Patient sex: M
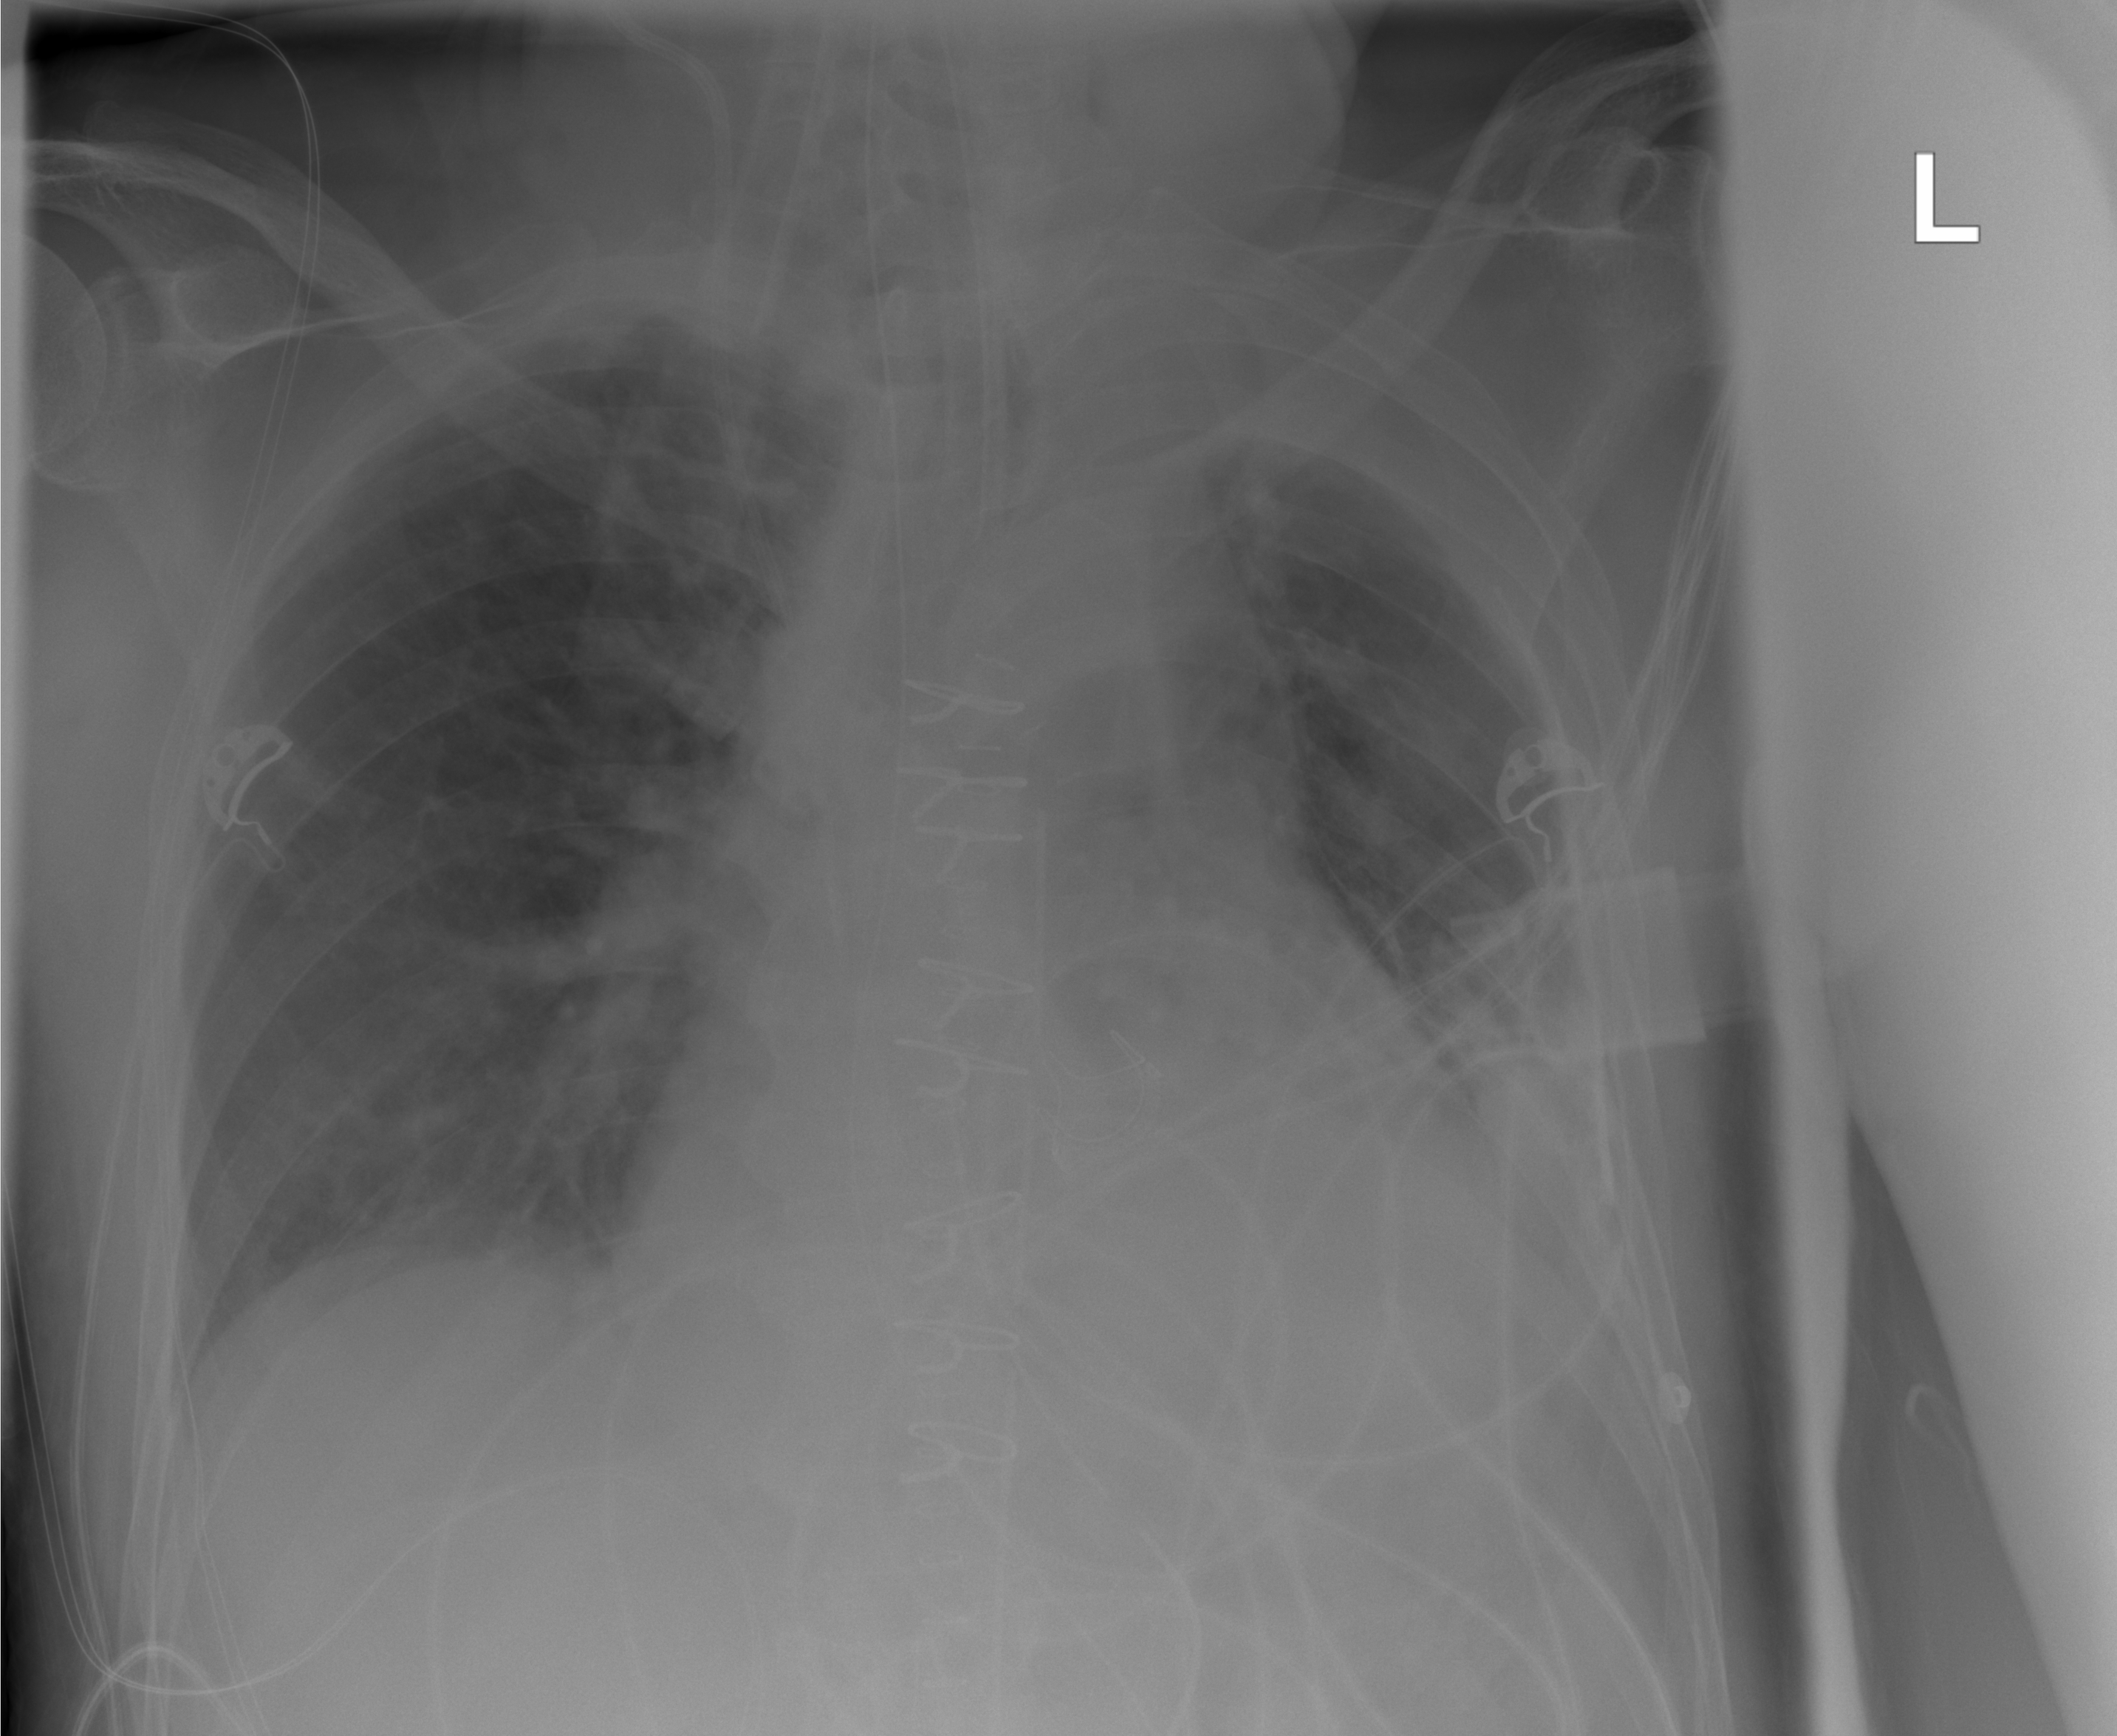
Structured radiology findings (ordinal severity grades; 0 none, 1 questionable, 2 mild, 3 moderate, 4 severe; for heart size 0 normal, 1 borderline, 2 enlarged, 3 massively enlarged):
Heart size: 2
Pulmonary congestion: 2
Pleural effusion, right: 0
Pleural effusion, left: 2
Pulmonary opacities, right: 0
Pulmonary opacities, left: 0
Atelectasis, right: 0
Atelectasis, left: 2